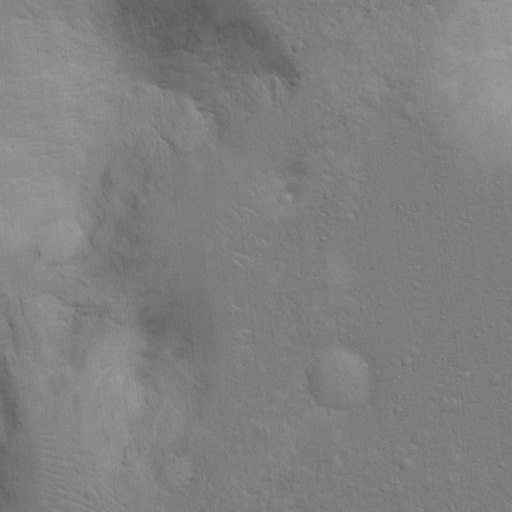
Classes present: Background, Cone